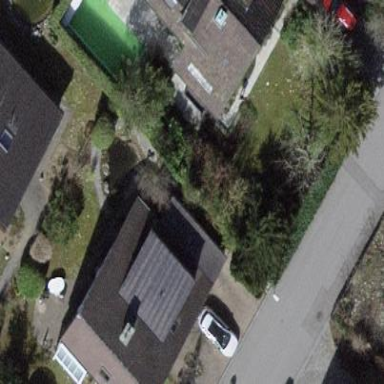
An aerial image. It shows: Detached building.